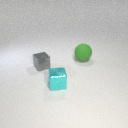
large green rubber sphere behind small gray metal cube